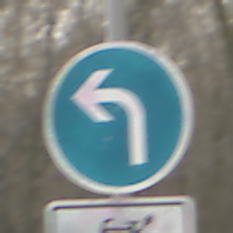
Verkehrszeichen: VorgeschriebeneFahrtrichtungLinks
Zusatzzeichen unten: EinspurigeFahrzeugeFrei4
Umgebung: Outdoor, Nature
Tageszeit: MorningAfternoon
Wetter: PartlyCloudy
Licht: Natural
Jahreszeit: Winter
Kontrast: MediumContrast